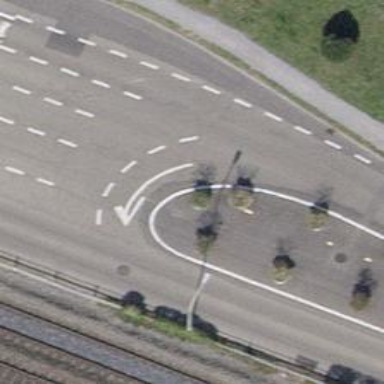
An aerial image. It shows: Planter serving as barrier.